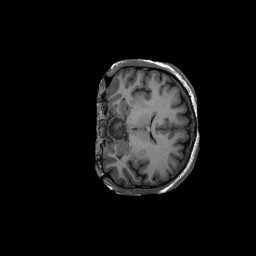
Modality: T1w
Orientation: coronal
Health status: ill
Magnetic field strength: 3 T